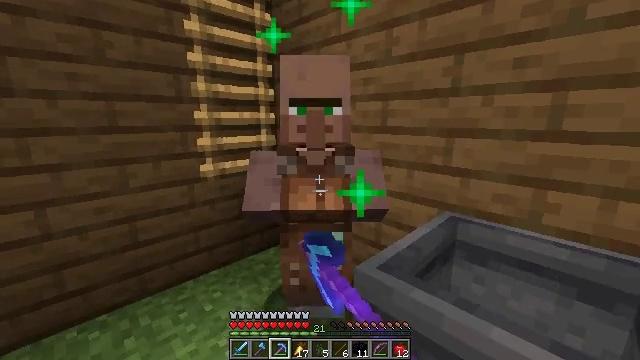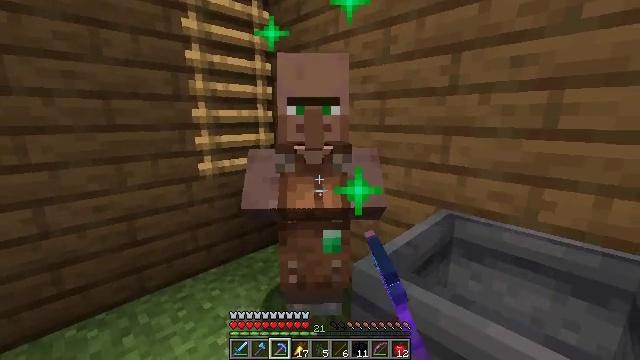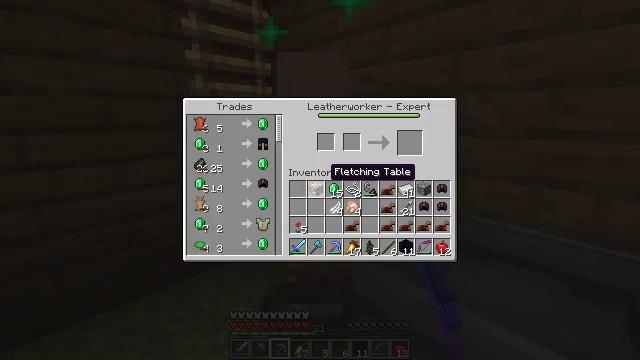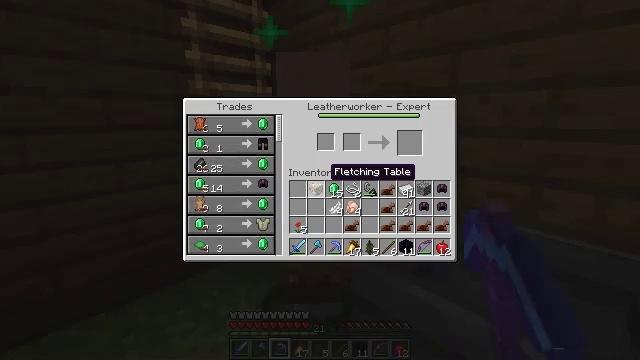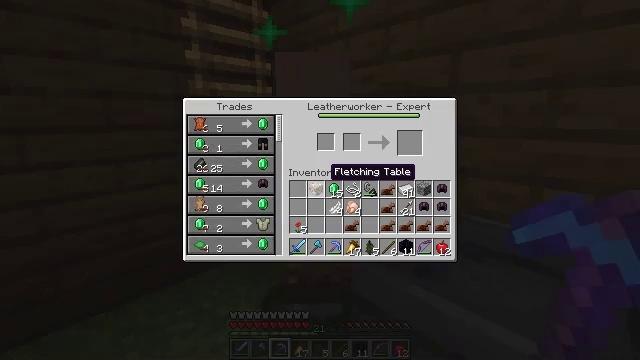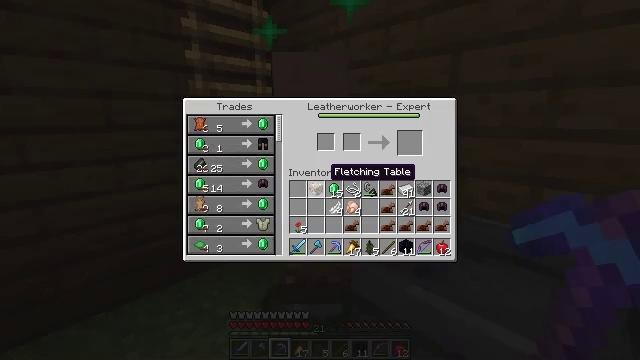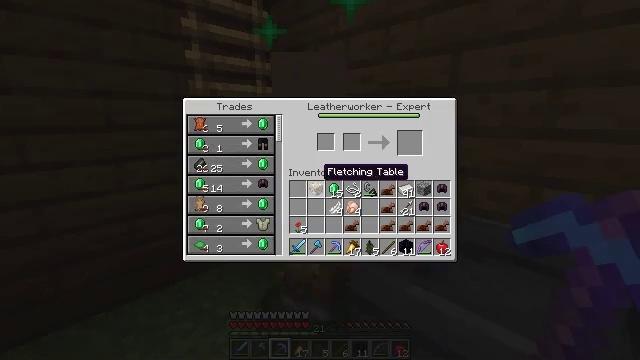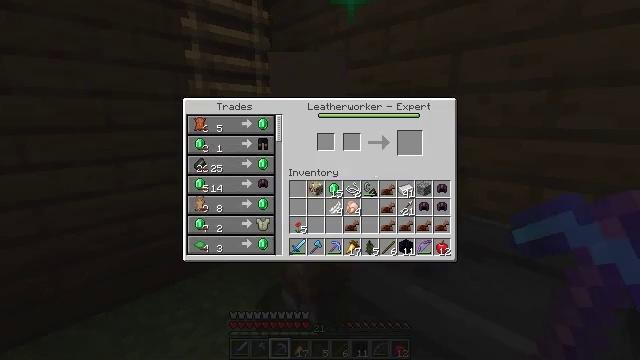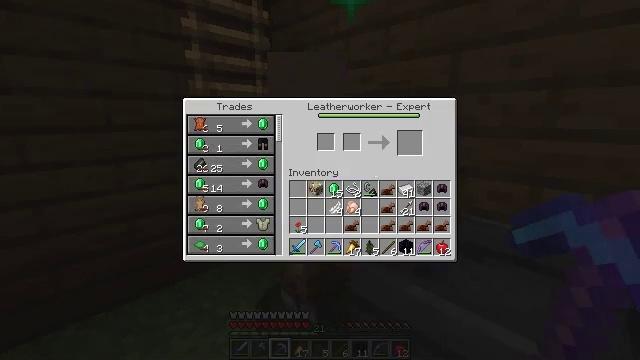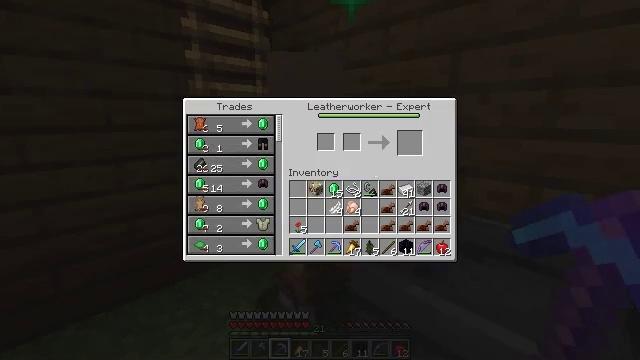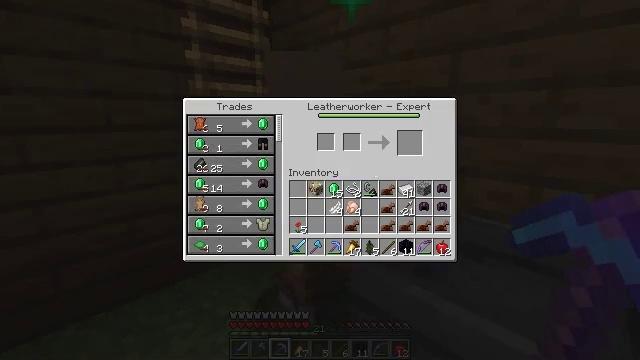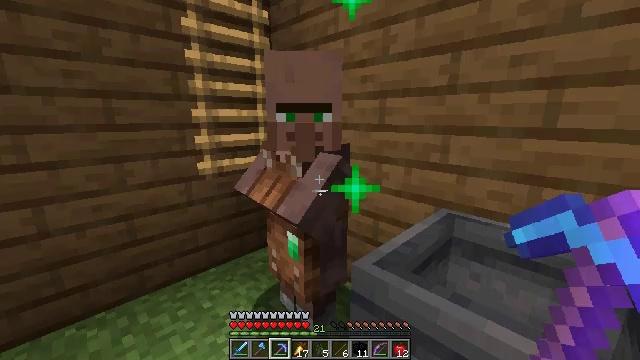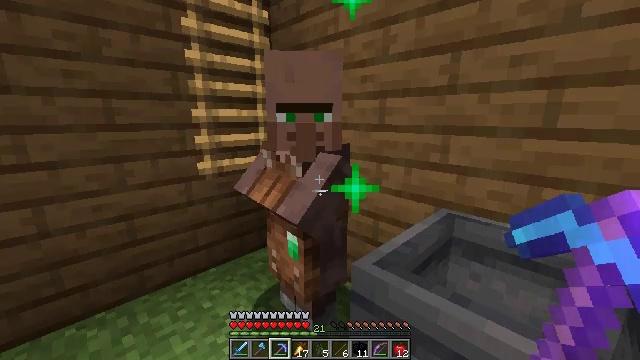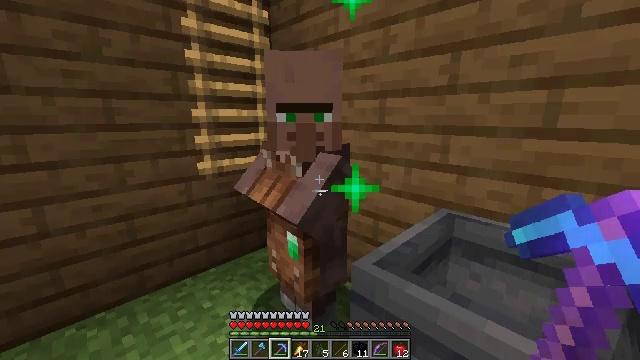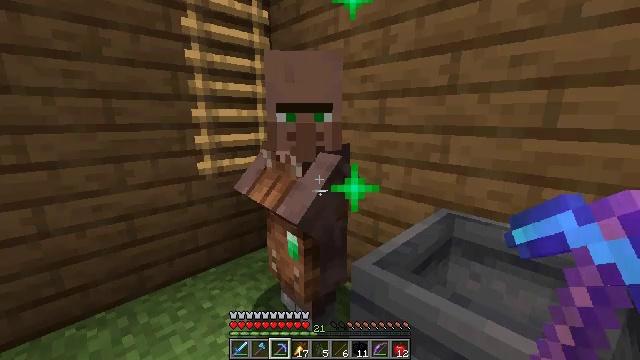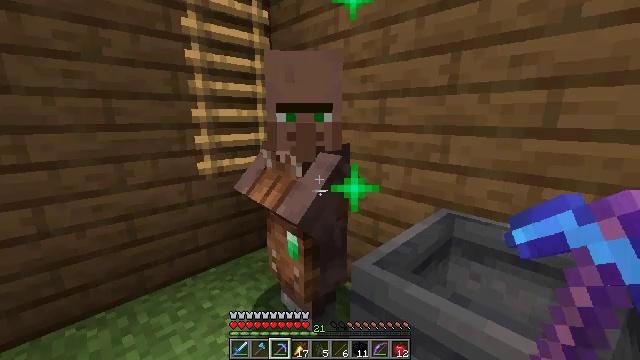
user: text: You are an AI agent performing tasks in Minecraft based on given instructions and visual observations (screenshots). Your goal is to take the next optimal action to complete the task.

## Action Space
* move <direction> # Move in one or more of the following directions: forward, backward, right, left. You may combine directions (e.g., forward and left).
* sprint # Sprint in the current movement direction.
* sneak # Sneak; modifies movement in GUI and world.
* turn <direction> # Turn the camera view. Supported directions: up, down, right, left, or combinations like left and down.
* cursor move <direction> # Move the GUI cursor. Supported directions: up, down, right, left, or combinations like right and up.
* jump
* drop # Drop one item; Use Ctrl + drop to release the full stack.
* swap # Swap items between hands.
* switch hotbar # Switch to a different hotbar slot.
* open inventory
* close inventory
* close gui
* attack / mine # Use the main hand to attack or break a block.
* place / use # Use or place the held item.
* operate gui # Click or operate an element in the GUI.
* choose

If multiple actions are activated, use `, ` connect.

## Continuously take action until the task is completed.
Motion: motion action
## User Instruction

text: Create a saddle from materials in the crafting table.
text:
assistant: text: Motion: no_op
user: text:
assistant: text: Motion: open gui
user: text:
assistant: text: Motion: no_op
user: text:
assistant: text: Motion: no_op
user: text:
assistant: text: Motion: no_op
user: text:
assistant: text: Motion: cursor move left
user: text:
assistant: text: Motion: no_op
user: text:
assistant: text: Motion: cursor move left and up
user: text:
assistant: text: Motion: no_op
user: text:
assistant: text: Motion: no_op
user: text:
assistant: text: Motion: no_op
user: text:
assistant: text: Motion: close gui
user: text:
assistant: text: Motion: open inventory
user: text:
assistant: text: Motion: no_op
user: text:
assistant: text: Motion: no_op
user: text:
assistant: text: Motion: no_op
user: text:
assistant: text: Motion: move forward
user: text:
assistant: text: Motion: move forward
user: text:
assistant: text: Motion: move forward
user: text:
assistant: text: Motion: no_op
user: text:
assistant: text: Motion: turn down
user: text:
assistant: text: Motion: move back
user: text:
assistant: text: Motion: move back
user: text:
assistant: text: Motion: move back, turn left
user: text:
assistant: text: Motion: move back, turn left
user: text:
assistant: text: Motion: no_op
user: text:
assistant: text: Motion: no_op
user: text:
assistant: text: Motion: no_op
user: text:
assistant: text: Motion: no_op
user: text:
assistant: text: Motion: no_op